Interaction volume radius: 5 \u00c5
Interaction volume height: 40 \u00c5
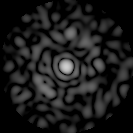
Disorder parameter: 0.8363